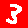
Digit: 3